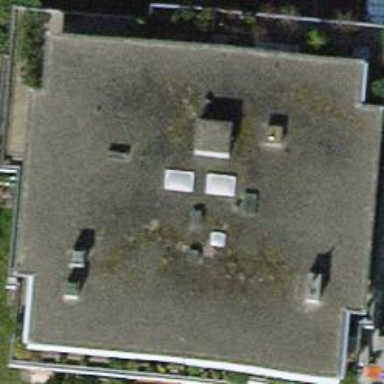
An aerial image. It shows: Flat-roofed building.